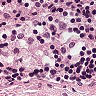
Metastatic tissue present: no